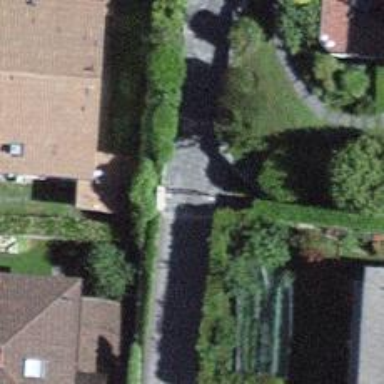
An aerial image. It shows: Gate.